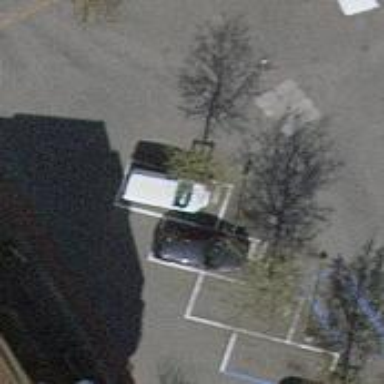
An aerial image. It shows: Parking lane with asphalt surface.